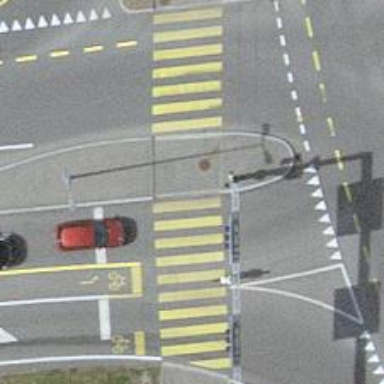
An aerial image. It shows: Kerb barrier.